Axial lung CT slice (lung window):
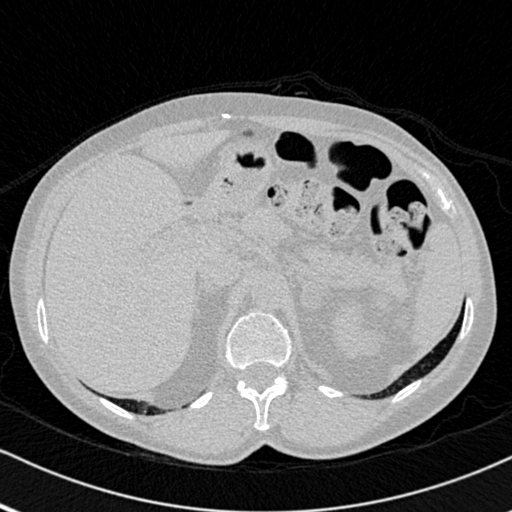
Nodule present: no